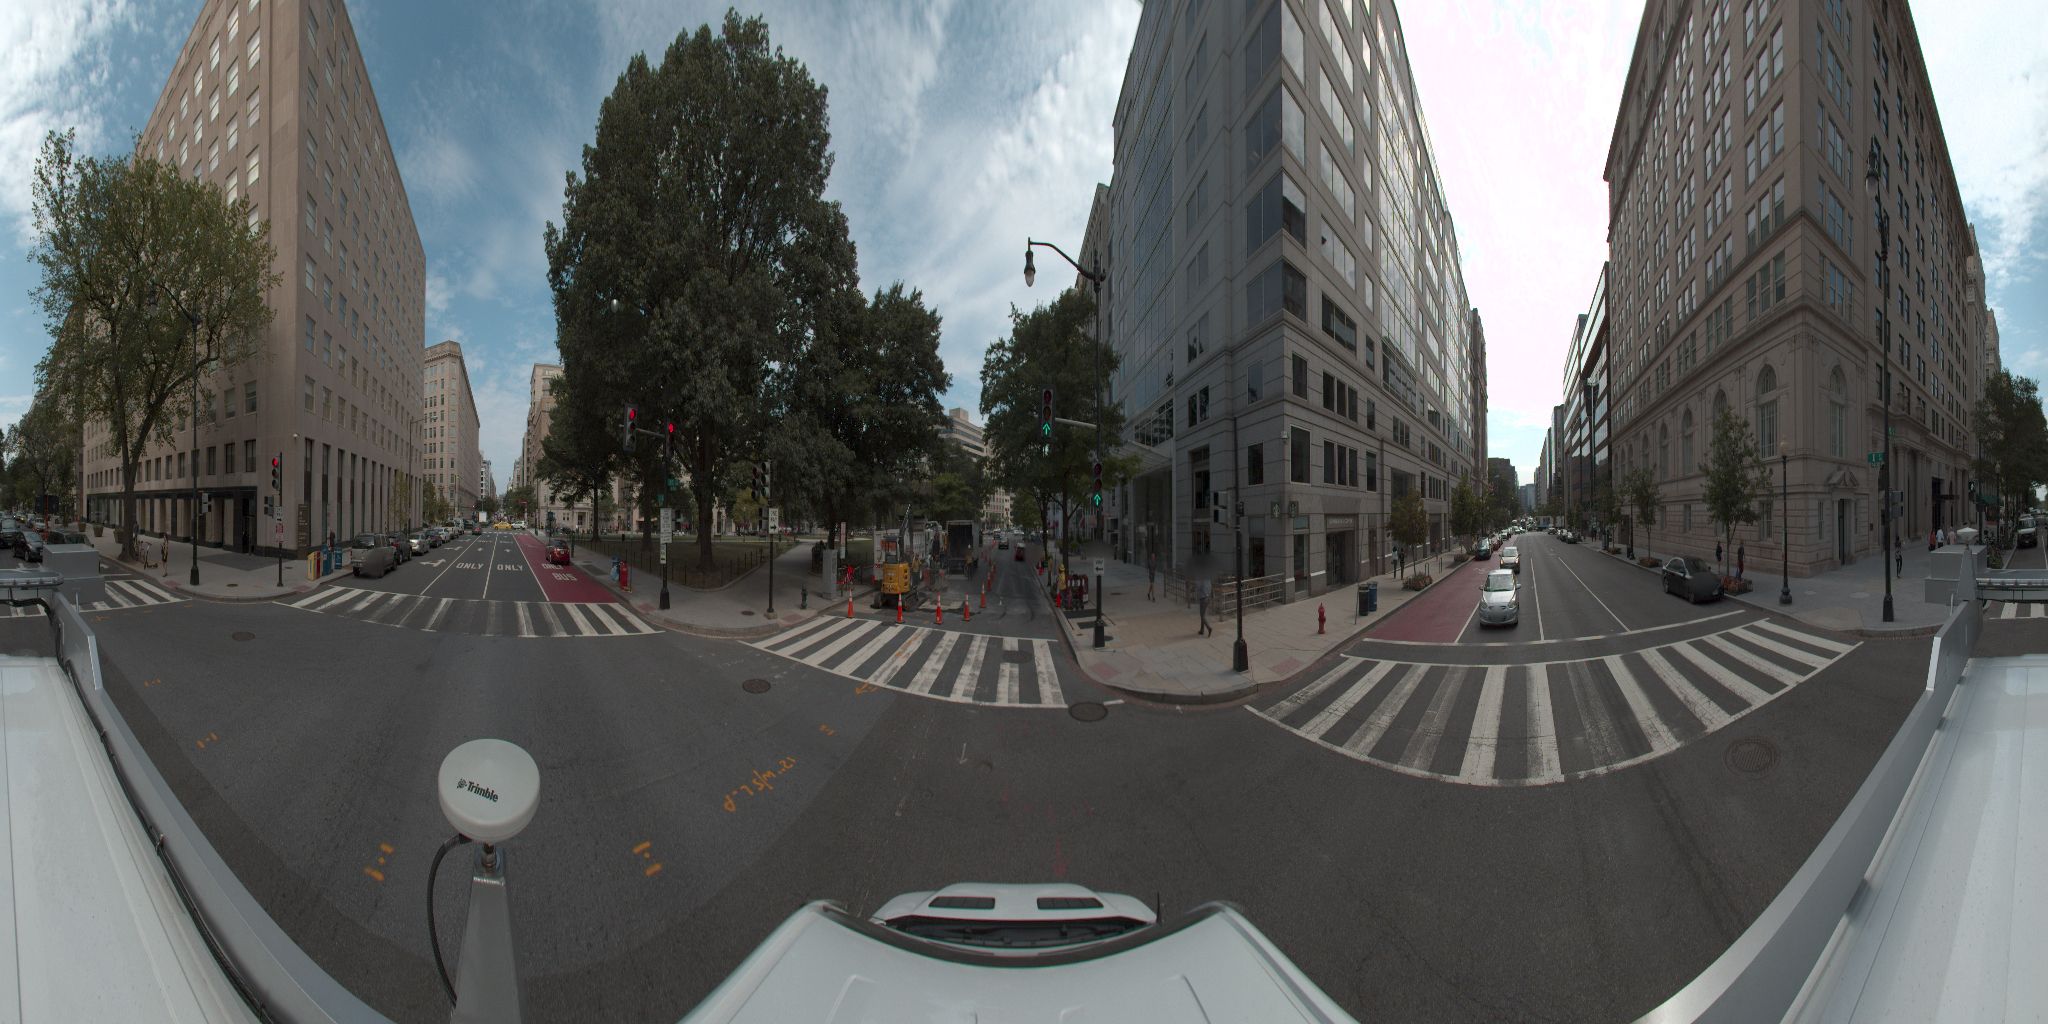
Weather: cloudy
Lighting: day
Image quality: good
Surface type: cycling surface
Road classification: primary
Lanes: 4
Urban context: urban centre
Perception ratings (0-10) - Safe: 4.88, Lively: 8.21, Beautiful: 0.65, Boring: 5.37, Depressing: 1.26, Wealthy: 2.77